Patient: sex M, age 81
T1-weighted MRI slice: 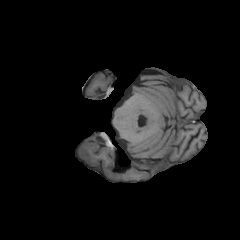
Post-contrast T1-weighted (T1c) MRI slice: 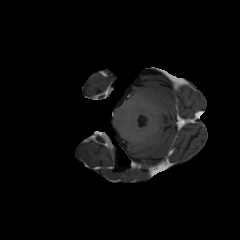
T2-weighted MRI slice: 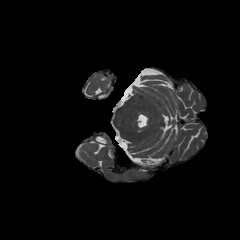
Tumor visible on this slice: no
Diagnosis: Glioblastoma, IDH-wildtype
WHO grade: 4